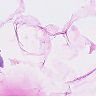
Metastatic tissue present: no